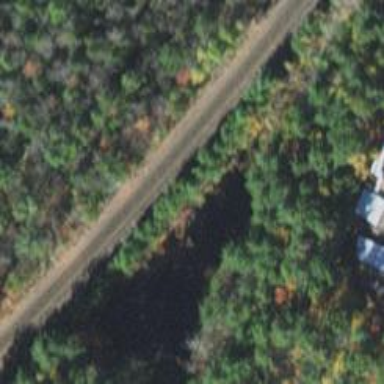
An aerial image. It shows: Railway track.